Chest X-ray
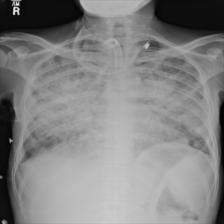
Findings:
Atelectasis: negative
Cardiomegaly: negative
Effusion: negative
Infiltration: negative
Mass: negative
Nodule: negative
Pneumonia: negative
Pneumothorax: negative
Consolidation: negative
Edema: negative
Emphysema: negative
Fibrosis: negative
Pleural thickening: negative
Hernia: negative